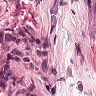
Metastatic tissue present: yes